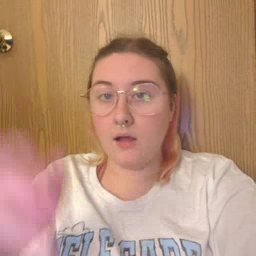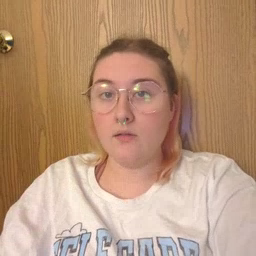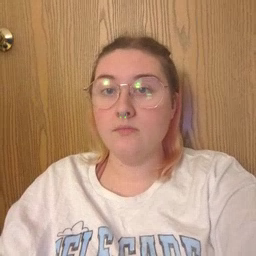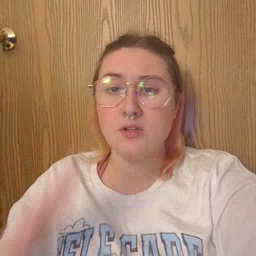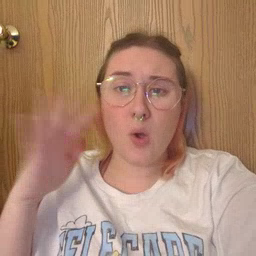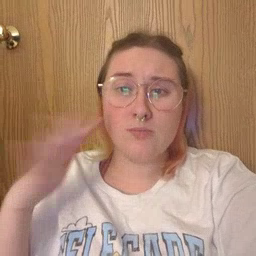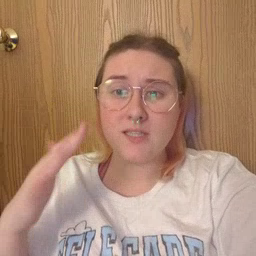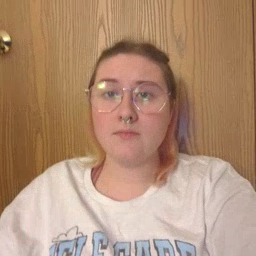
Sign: noisy